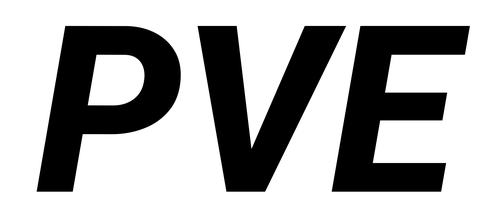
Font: Roboto-Italic_ExtraBold_Italic